Question: I'm pretty new to R and I have a problem with plotting a barplot out of my data which looks like this:
'''
condition answer
2 H
1 H
8 H
5 W
4 M
7 H
9 H
10 H
6 H
3 W
'''
The data consists of 100 rows with the conditions 1 to 10, each randomly generated 10 times (10 times condition 1, 10 times condition 8,...). Each of the conditions also has a answer which could be H for Hit, M for Miss or W for wrong.
I want to plot the number of Hits for each condition in a barplot (for example 8 Hits out of 10 for condition 1,...) for that I tried to do the following in ggplot2
'''
ggplot(data=test, aes(x=test$condition, fill=answer=="H"))+
geom_bar()+labs(x="Conditions", y="Hitrate")+
coord_cartesian(xlim = c(1:10), ylim = c(0:10))+
scale_x_continuous(breaks=seq(1,10,1))
'''
And it looked like this:

This actually exactly what I need except for the red color which covers everything. You can see that conditions 3 to 5 have no blue bar, because there are no hits for these conditions.
Is there any way to get rid of this red color and to maybe count the amount of hits for the different conditions? -> I tried the count function of dplyr but it only showed me the amount of H when there where some for this particular condition. 3-5 where just "ignored" by count, there wasn't even a 0 in the output.-> but I'd still need those numbers for the plot
I'm sorry for this particular long post but I'm really at the end of knowledge considering this. I'd be open for suggestions or alternatives! Thanks in advance!
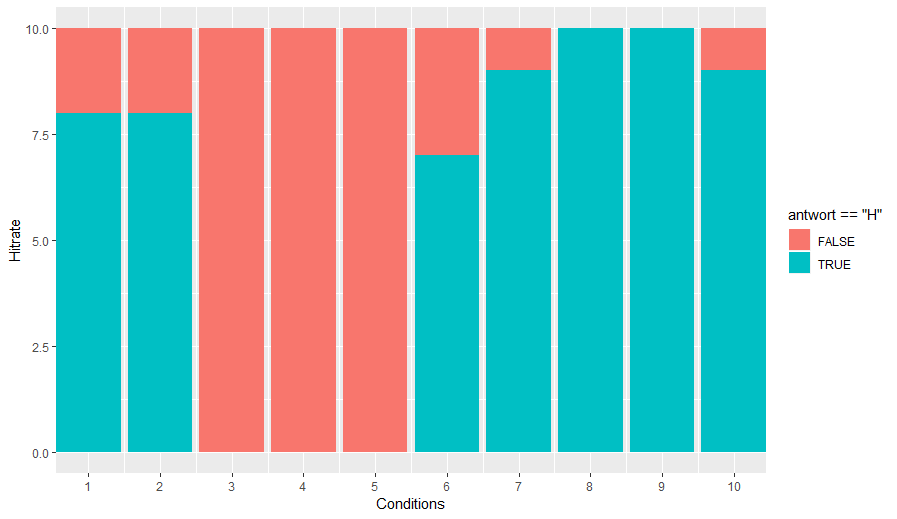
Answer: This is a situation where a little preprocessing goes a long way. I made sample data that would recreate the issue, i.e. has cases where there won't be any "H"s.
Instead of relying on 'ggplot' to aggregate data in the way you want it, use proper tools. Since you mention 'dplyr::count', I use 'dplyr' functions.
The preprocessing task is to count observations with answer "H", including cases where the count is 0. To make sure all combinations are retained, convert condition to a factor and set '.drop = F' in 'count', which is in turn passed to 'group_by'.
'''
library(dplyr)
library(ggplot2)
set.seed(529)
test <- data.frame(condition = rep(1:10, times = 10),
answer = c(sample(c("H", "M", "W"), 50, replace = T),
sample(c("M", "W"), 50, replace = T)))
hit_counts <- test %>%
mutate(condition = as.factor(condition)) %>%
filter(answer == "H") %>%
count(condition, .drop = F)
hit_counts
#> # A tibble: 10 x 2
#> condition n
#> <fct> <int>
#> 1 1 0
#> 2 2 1
#> 3 3 4
#> 4 4 2
#> 5 5 3
#> 6 6 0
#> 7 7 3
#> 8 8 2
#> 9 9 1
#> 10 10 1
'''
Then just plot that. 'geom_col' is the version of 'geom_bar' for where you have your y-values already, instead of having 'ggplot' tally them up for you.
'''
ggplot(hit_counts, aes(x = condition, y = n)) +
geom_col()
'''